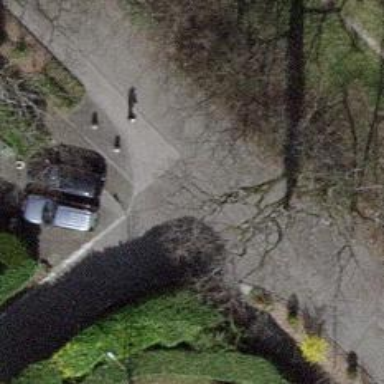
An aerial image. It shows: Asphalt sidewalk.